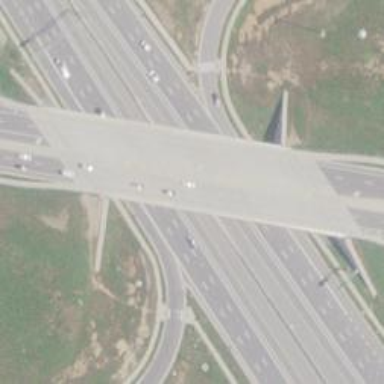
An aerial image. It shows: Motorway junction.